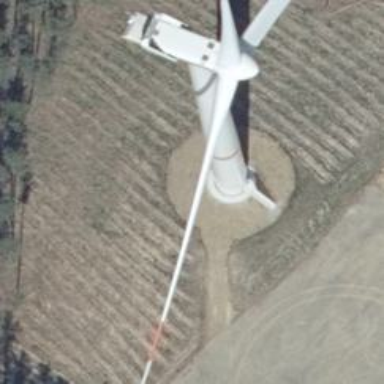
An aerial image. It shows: Wind generator in the form of horizontal axis wind turbine.